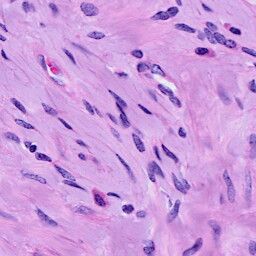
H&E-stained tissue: Cervix